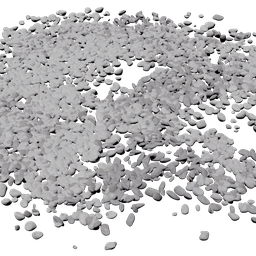
Label: nature